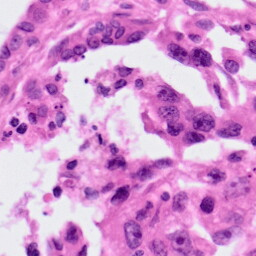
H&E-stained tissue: Lung